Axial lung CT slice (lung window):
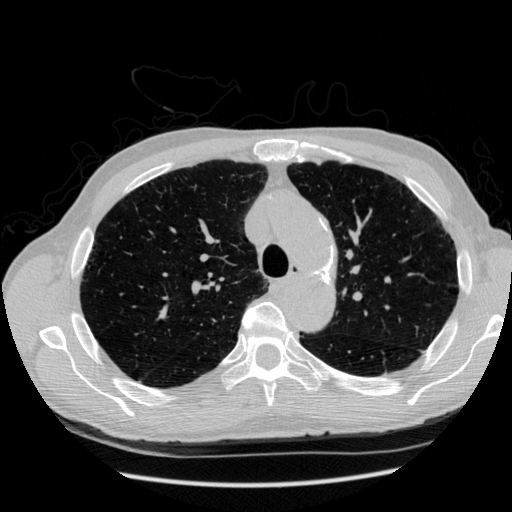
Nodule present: no